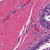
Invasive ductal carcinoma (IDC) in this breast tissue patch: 0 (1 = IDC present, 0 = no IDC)